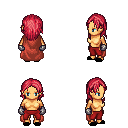
a pixel art fantasy rpg character, female body template, human, tanned skin, maroon cape, red pants, ruby red long hairstyle, metal gloves, black slippers, four views (front, back, left, right), 2x2 character sprite sheet, small pixel art, hard edges, no anti-aliasing